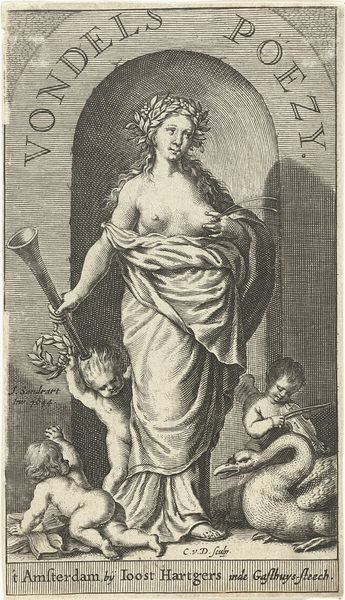
Titel: Muze Clio met trompet en melk spuitend uit haar borst, zwaan en putti bij haar voeten
Künstler: Cornelis van (I) Dalen
Standort: Amsterdam
Institution: Rijksmuseum
Schlagwörter: nackt, schatten, brust, busen, frau, haarschmuck, holland, horn, kinder, engel, brüste, schrift, schwan, rundbogen, muse, druck, stich, seite, kranz, lorbeer, lorbeerkranz, geige, violine, holländisch, putten, amsterdam, poesie, siegerkranz